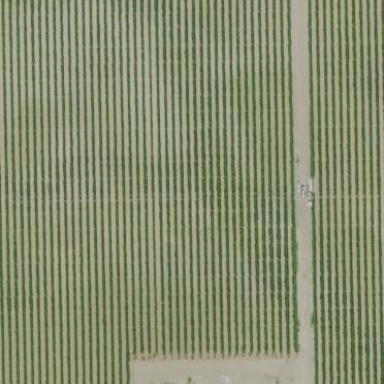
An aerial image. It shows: Orchard.